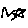
Label: star